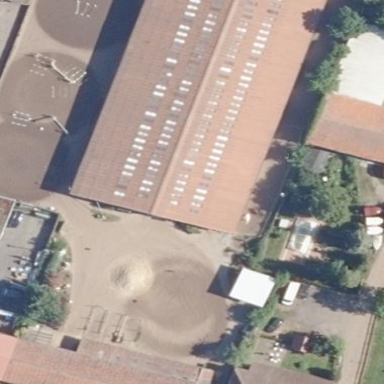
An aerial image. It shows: Equestrian pitch for leisure land sports.